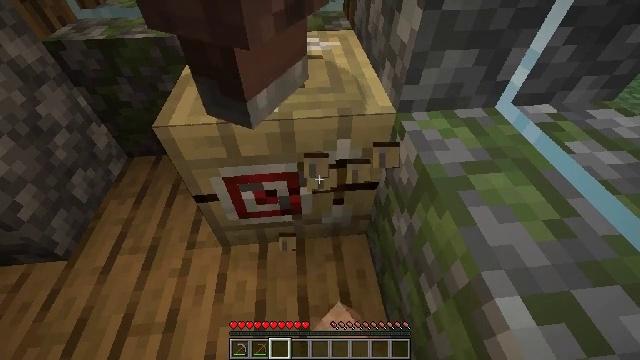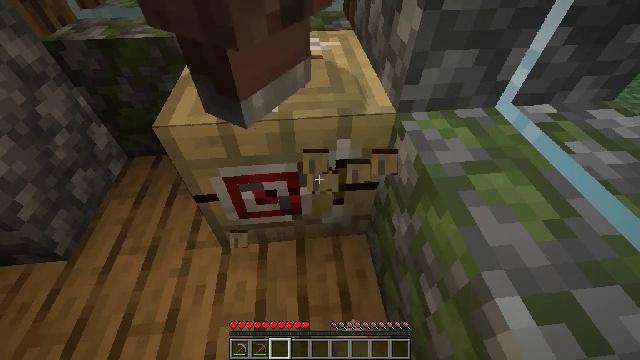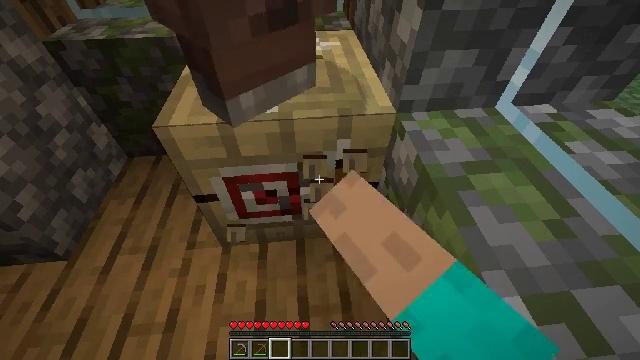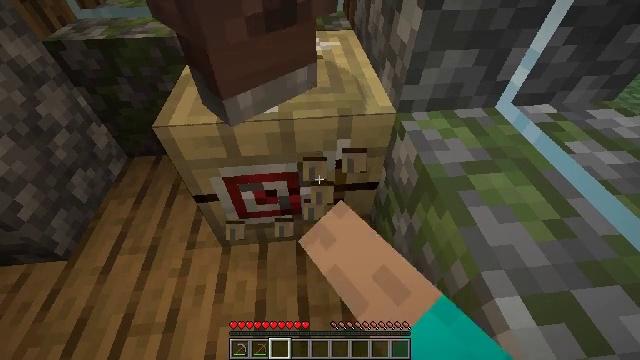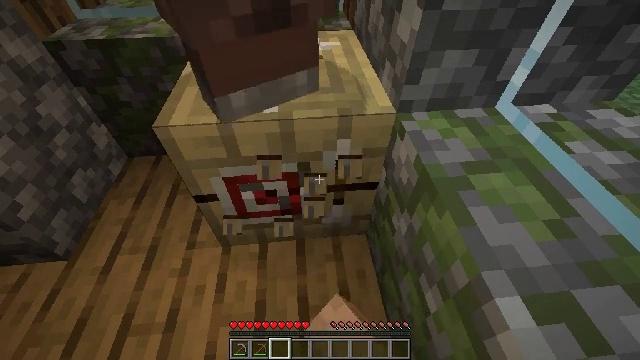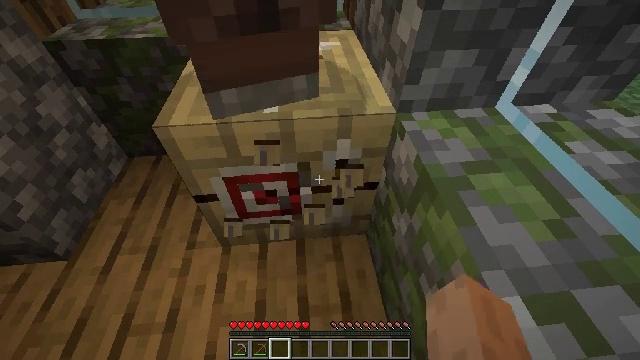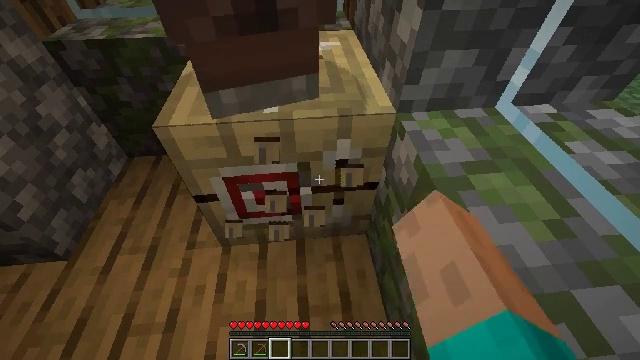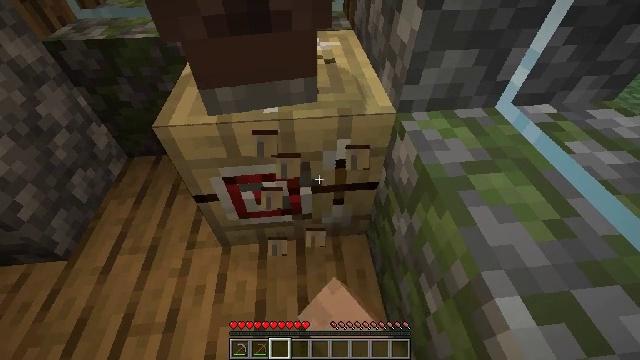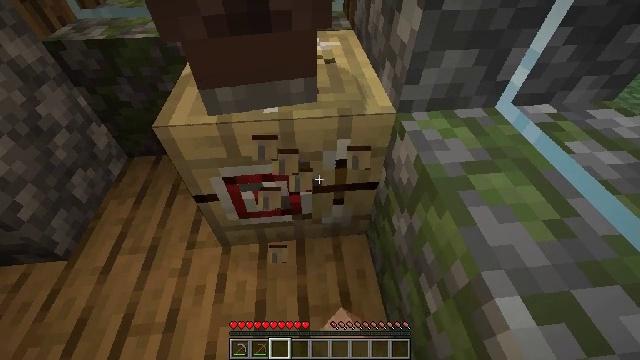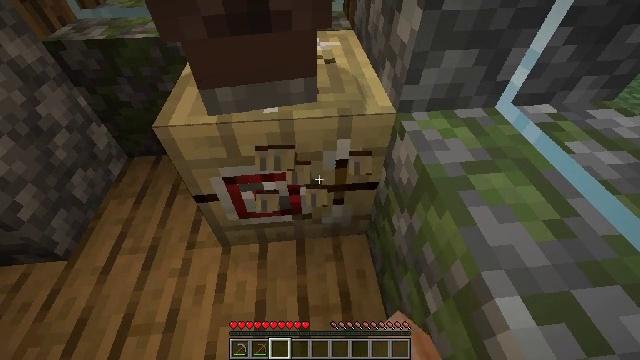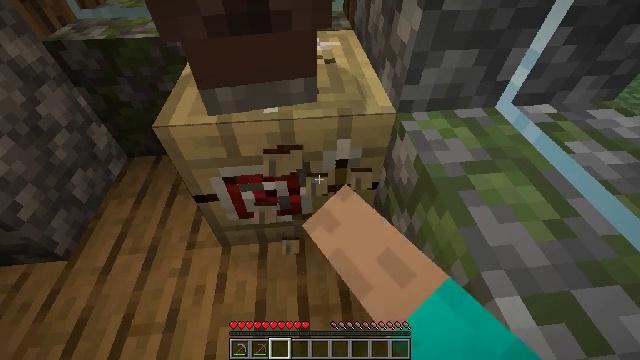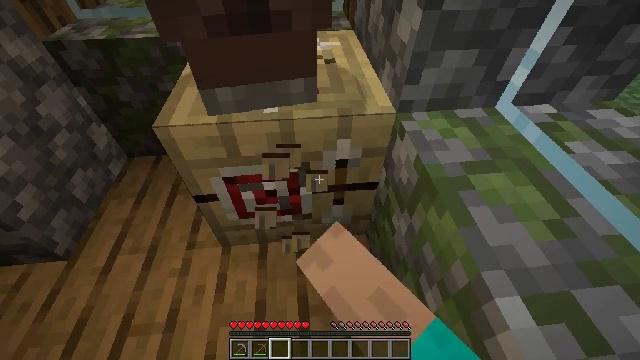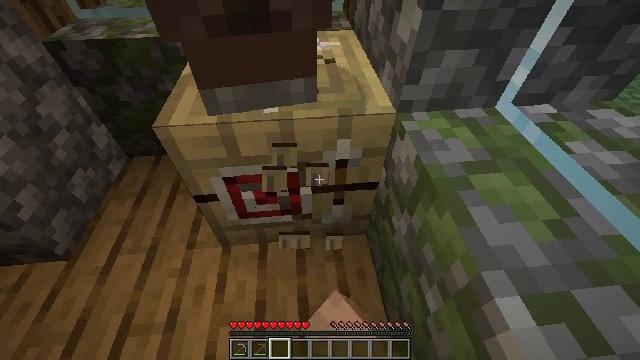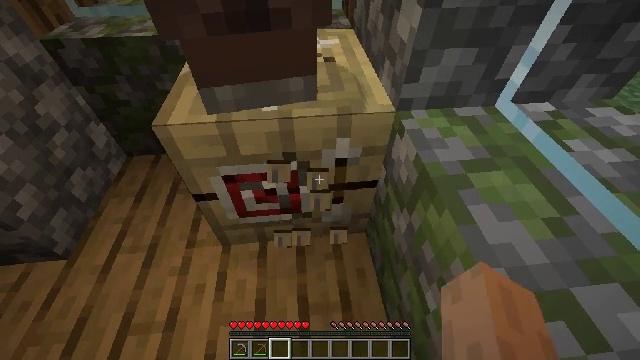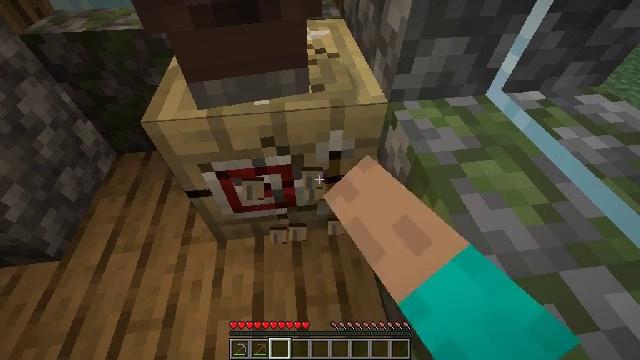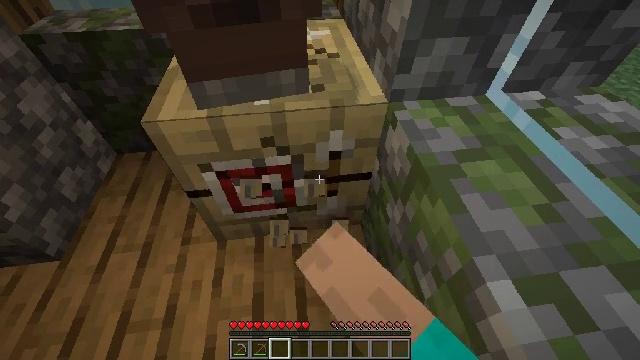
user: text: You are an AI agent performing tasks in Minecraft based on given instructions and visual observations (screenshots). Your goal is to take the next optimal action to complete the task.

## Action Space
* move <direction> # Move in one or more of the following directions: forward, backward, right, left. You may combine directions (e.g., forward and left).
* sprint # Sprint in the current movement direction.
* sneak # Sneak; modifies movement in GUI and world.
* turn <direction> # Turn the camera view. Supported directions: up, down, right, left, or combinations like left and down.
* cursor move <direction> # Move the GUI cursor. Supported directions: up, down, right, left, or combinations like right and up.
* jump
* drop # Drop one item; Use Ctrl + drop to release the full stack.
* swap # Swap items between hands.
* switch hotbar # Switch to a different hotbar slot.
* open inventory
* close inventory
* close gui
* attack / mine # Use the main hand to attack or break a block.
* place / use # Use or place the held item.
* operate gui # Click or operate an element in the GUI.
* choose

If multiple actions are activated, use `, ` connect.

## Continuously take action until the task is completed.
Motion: motion action
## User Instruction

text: Get the fletching table back into the inventory.
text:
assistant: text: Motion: attack / mine
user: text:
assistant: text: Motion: attack / mine
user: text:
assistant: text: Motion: attack / mine
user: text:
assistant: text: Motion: attack / mine
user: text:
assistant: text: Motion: attack / mine
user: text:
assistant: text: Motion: attack / mine
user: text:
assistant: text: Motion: attack / mine
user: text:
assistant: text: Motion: attack / mine
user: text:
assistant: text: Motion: attack / mine
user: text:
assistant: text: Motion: attack / mine
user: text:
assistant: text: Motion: attack / mine
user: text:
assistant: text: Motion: attack / mine
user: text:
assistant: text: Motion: attack / mine
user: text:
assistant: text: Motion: turn right and down, attack / mine
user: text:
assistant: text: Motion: attack / mine
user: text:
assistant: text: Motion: attack / mine
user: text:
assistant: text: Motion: attack / mine
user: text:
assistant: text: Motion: attack / mine
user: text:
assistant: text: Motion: attack / mine
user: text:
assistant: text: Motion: attack / mine
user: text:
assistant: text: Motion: attack / mine
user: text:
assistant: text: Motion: attack / mine
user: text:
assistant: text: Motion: attack / mine
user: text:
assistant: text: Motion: attack / mine
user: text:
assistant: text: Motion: attack / mine
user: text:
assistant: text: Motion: attack / mine
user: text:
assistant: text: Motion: attack / mine
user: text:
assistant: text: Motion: attack / mine
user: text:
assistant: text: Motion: attack / mine
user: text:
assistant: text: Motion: attack / mine